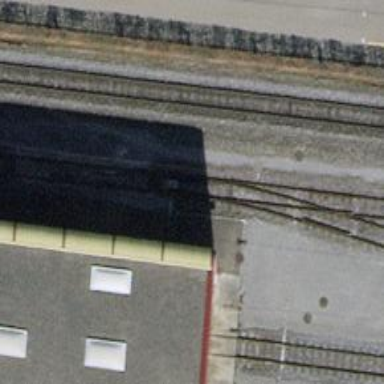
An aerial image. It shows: Railway switch.